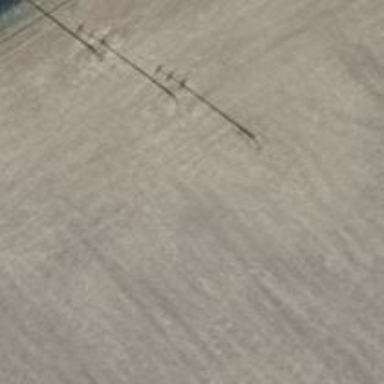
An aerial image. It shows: Power pole.